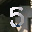
Label: 5